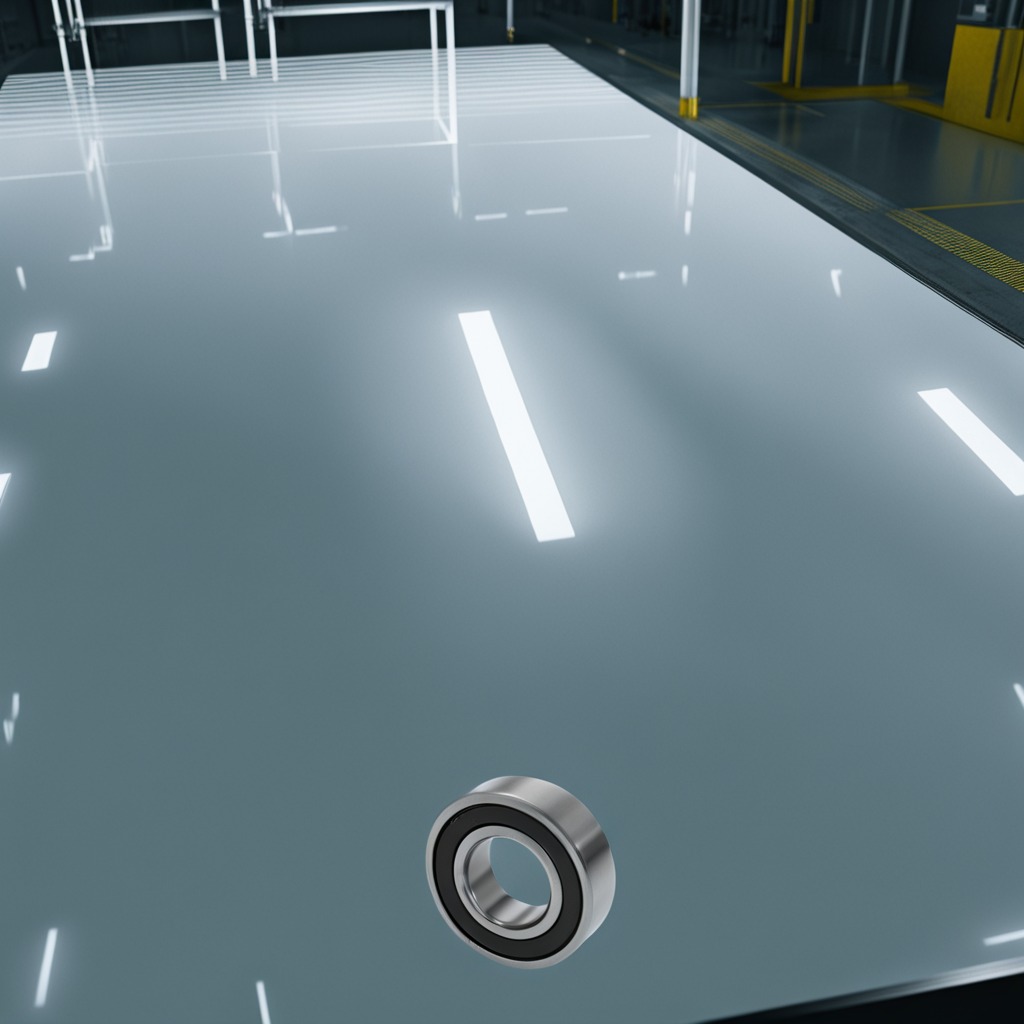
A metal ball bearing is lying on the table in a ship maintenance bay industrial lighting.